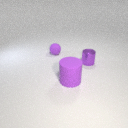
small purple metal cylinder behind large purple rubber cylinder